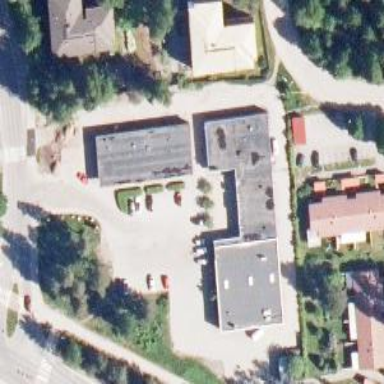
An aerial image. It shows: Convenience shop.